Field crop: tomato
Growth stage: 1
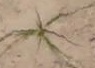
Species: cyperus